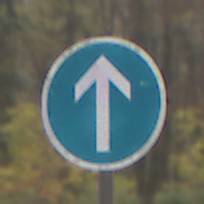
Verkehrszeichen: VorgeschriebeneFahrtrichtungGeradeaus
Umgebung: Outdoor, Nature
Tageszeit: MorningAfternoon
Wetter: Overcast
Licht: Natural
Jahreszeit: Autumn
Kontrast: LowContrast